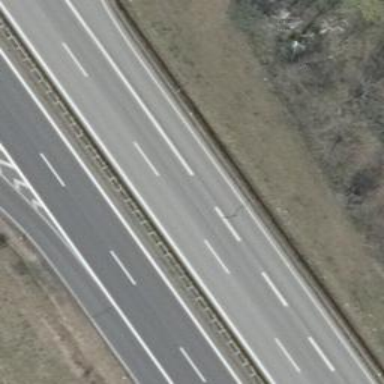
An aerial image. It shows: Asphalt motorway.